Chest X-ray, AP view. Patient: 47 years old, sex M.
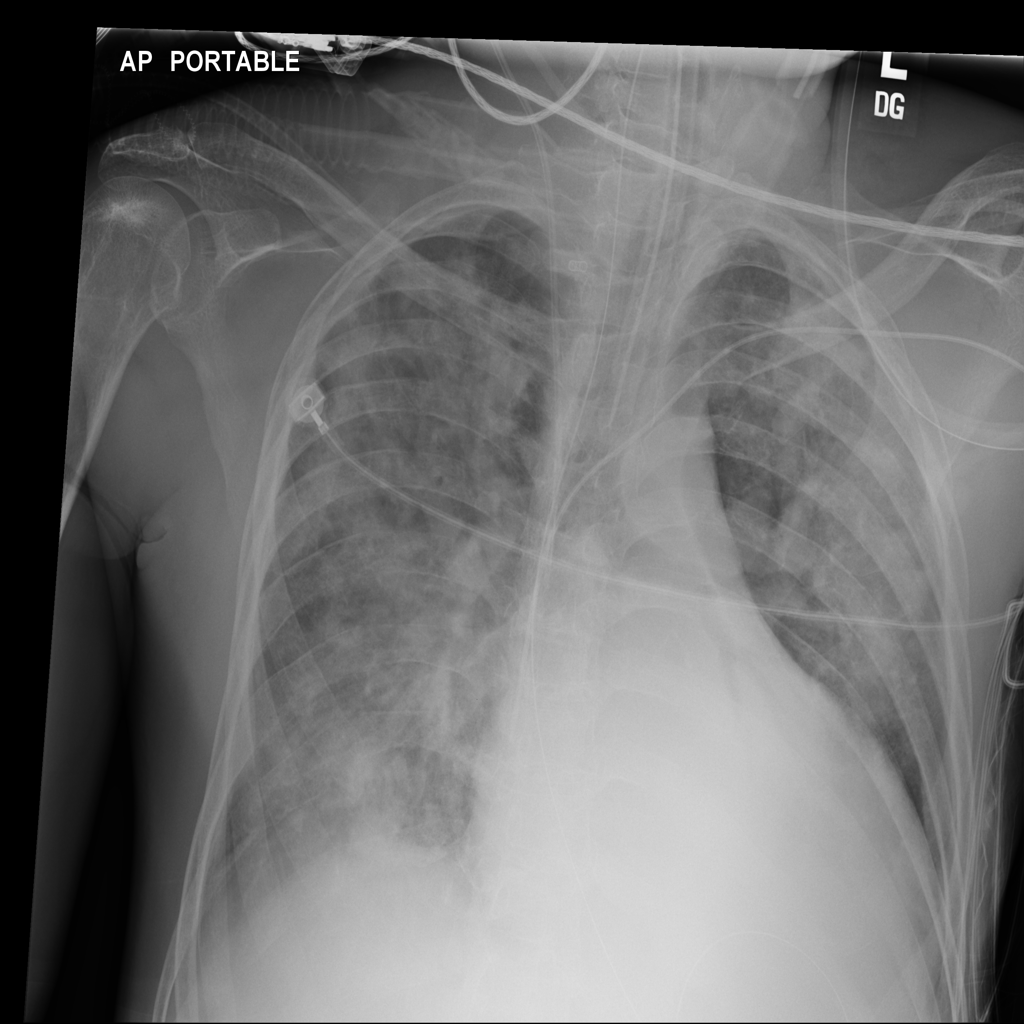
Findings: No Finding